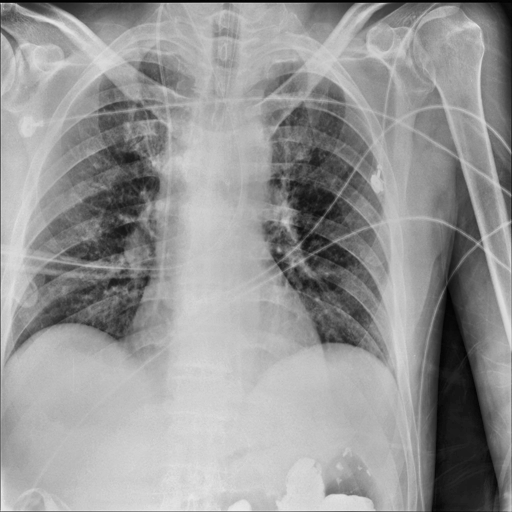
Finding: NORMAL